Question: The goal is a message appearing in any given view at a given position with an animation duration and a timer for removal from the parent view:

Creating a NSObject that returns the view, is pretty much what i have so far.
I would like to avoid having to implement a lot of delegate methods in my view controller, for anything other than when the notice has been removed.
Links to resources that could help me in the right direction would be greatly appreciated.
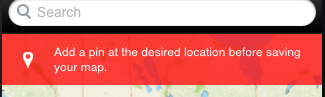
Answer: For achieving that I use <URL>. It's easy to use and provides a error view and a success view that can be used on any view. If you want a different appearance you can customize it changing the background and the error or success image.